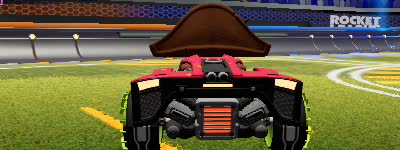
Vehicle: breakout